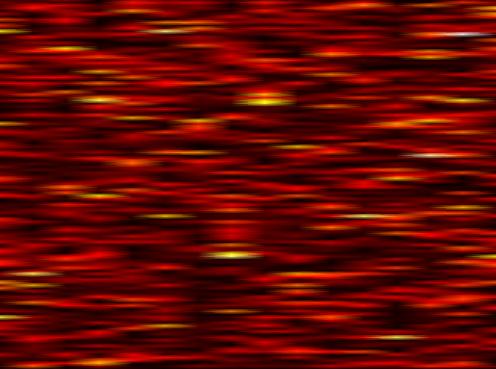
Label: WOLA